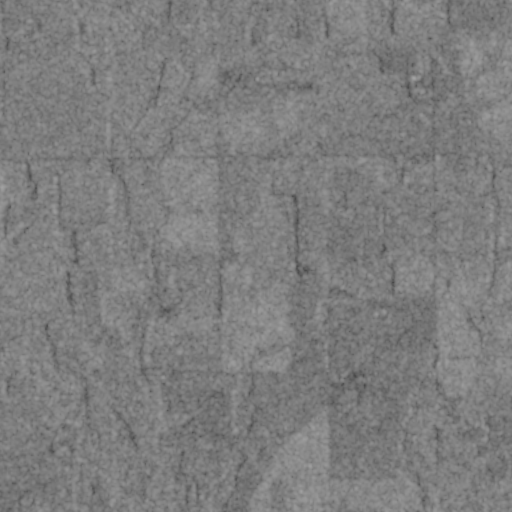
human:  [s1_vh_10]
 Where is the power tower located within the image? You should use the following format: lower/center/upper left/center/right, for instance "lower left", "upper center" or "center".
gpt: The power tower is located in the upper left of the image.
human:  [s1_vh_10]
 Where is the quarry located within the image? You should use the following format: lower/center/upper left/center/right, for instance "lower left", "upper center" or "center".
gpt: There is no quarry in the image.

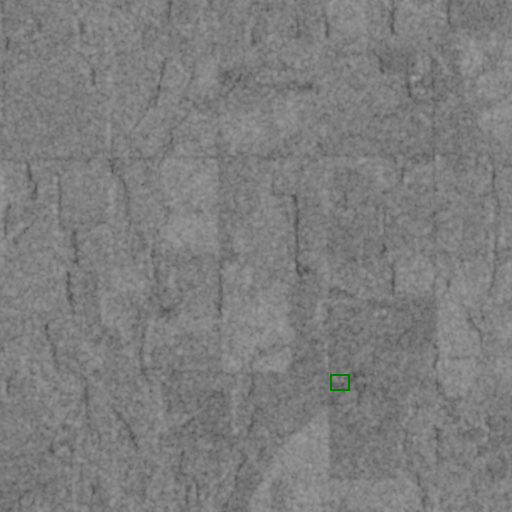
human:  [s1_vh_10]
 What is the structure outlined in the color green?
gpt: The structure outlined in green is a building.
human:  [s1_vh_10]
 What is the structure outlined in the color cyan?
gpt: There is no cyan outline.